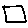
Label: square